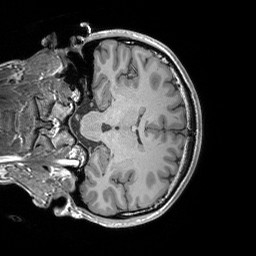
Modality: T1w
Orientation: coronal
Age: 23